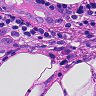
Metastatic tissue present: yes